Question: Im quite new to Ruby on Rails, I've only completed Michael Hart <URL> and now with tutorial as a base of my new project I'm working on simple electronic prescription service.
What I feel very confused about is many-to-many relations in RoR and it would be nice to avoid them but I am not sure if thats possible with functionality that I need.
Here is my basic EER with relations table that is going to connect prescription with medicines that it should include.

I would much appreciate any ideas about how to simplify this one, or maybe it's not really that hard to implement?
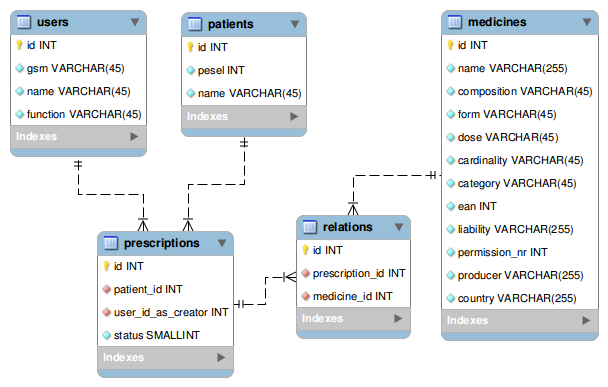
Answer: Don't avoid the 'many-to-many' association, it's only about working with a join model
You can just use <URL>

You'd just need to do this:
'''
#app/models/prescription.rb
Class Prescription < ActiveRecord::Base
has_many :relations
has_many :medicines, through: :relations
end
#app/models/relation.rb
Class Relation < ActiveRecord::Base
belongs_to :prescription
belongs_to :medicine
end
#app/models/medicine.rb
Class Medicine < ActiveRecord::Base
has_many :relations
has_many :prescriptions, through: :relations
end
'''